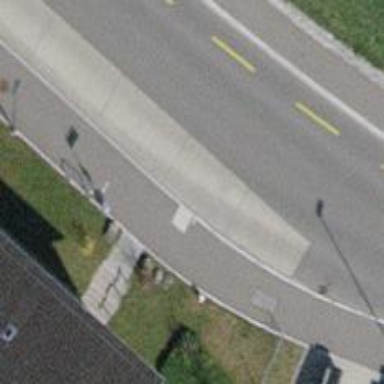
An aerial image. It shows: Bus stop with platform for public transport.